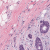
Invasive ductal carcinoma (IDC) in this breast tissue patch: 0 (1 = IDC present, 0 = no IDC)